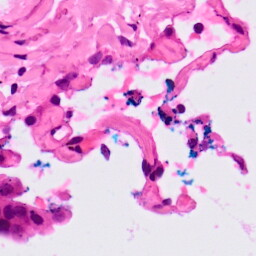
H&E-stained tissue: Lung